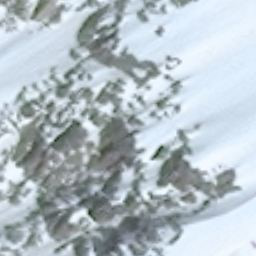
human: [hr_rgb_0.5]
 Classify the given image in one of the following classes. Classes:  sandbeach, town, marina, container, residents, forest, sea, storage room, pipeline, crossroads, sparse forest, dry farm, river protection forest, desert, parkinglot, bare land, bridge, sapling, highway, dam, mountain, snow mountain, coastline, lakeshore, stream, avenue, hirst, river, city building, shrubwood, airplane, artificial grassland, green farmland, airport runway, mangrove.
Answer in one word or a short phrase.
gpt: snow mountain